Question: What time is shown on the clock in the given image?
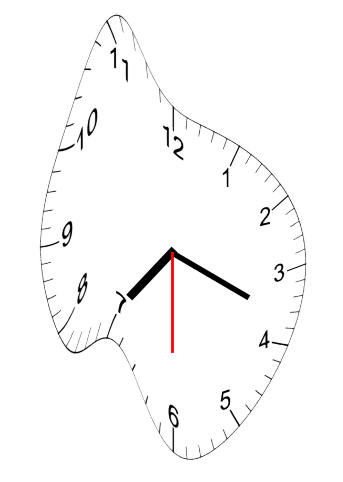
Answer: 07:18:30